Interaction volume radius: 5 \u00c5
Interaction volume height: 20 \u00c5
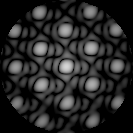
Disorder parameter: 0.03391